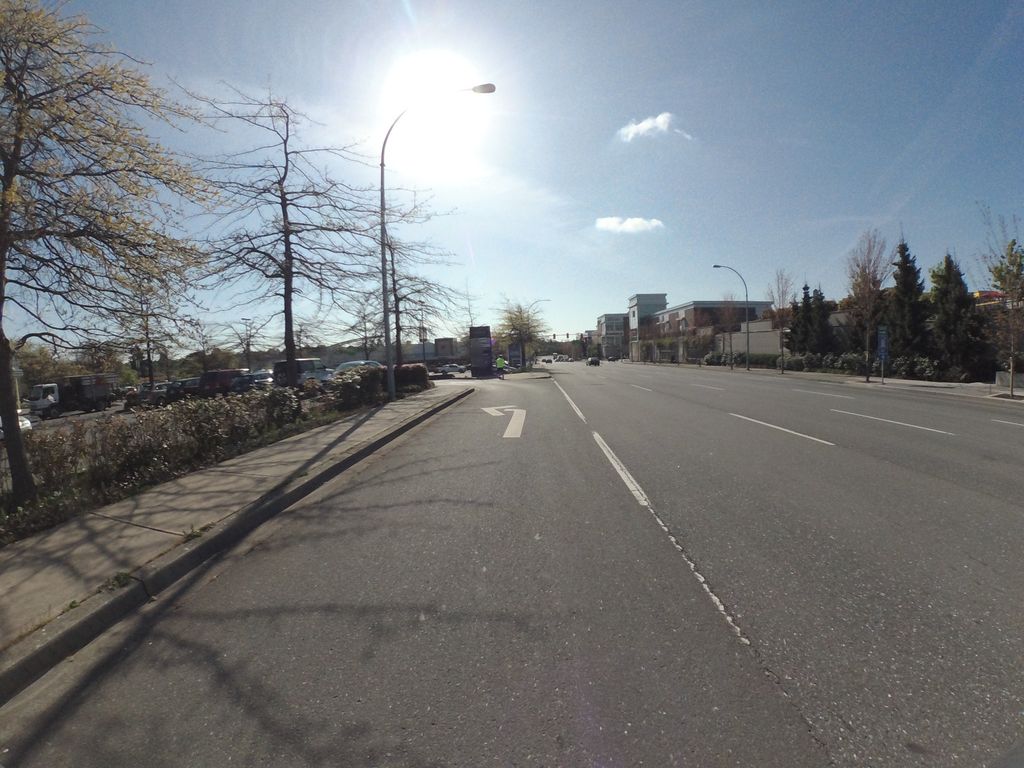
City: victoria